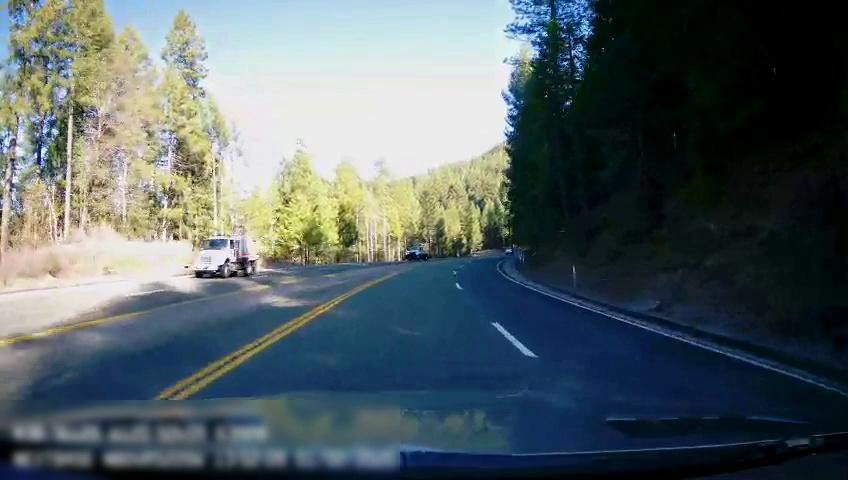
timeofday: Day
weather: Sunny
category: Drivable Space
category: Vehicles | Truck
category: Vehicles | Truck
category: Vehicles | SUV
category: Lanes | Current Lane
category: Lanes | Alternate Lane
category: Lanes | Current Lane
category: Lanes | Alternate Lane
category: Lanes | Opposite Lane